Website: slack
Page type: billing-address
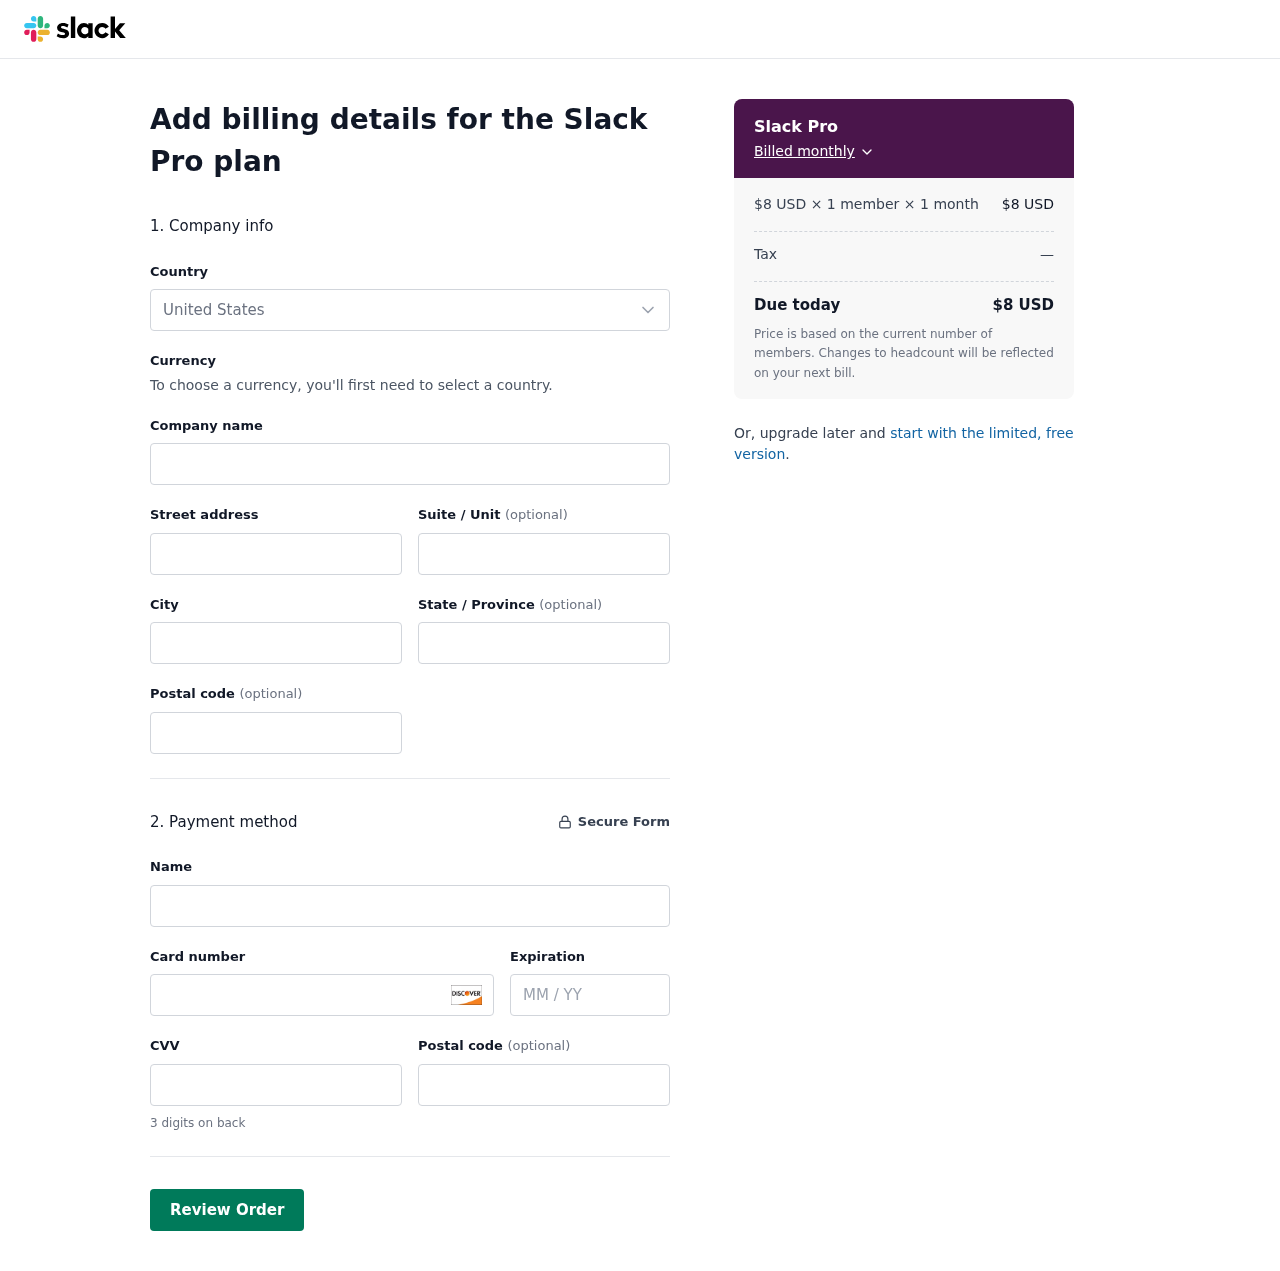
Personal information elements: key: PII_CARD_CVV
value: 252
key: PII_CARD_EXPIRY
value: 10/30
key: PII_CARD_NUMBER
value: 6011 9191 8978 6440
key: PII_CITY
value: Rachelmouth
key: PII_COUNTRY
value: United States
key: PII_FULLNAME
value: Sherri King
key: PII_POSTCODE
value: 30225
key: PII_POSTCODE2
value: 35156
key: PII_STATE
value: Louisiana
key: PII_STREET
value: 592 Baker Valley
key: PII_STREET2
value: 30853 Garcia Isle
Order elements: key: ORDER_PLAN_PRICE
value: $8 USD
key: ORDER_NUM_MEMBERS
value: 1 member
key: ORDER_NUM_MONTHS
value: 1 month
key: ORDER_SUBTOTAL
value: $8 USD
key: ORDER_TAX
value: —
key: ORDER_TOTAL
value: $8 USD